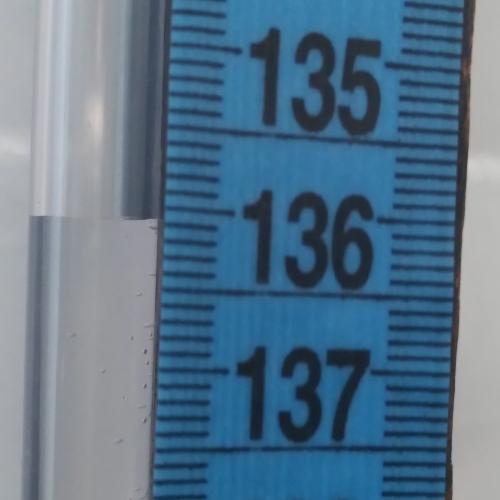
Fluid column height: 136.1 cm